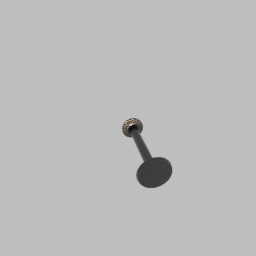
Label: lighting